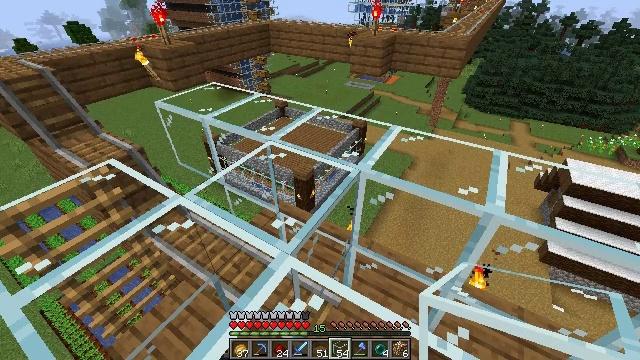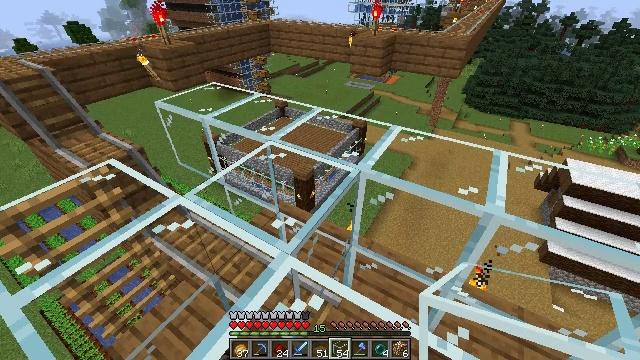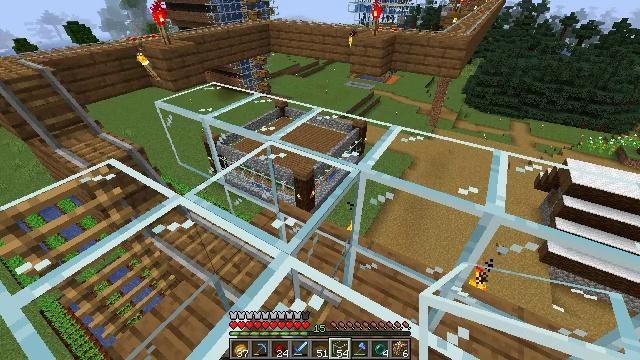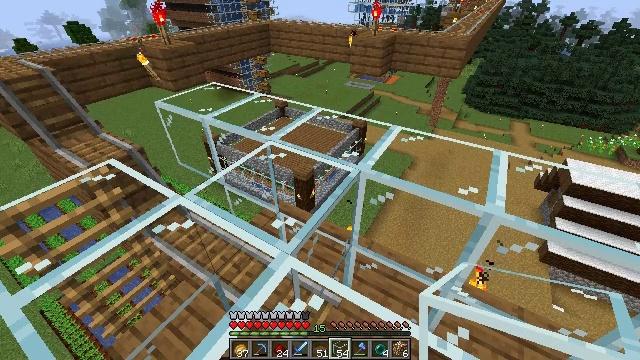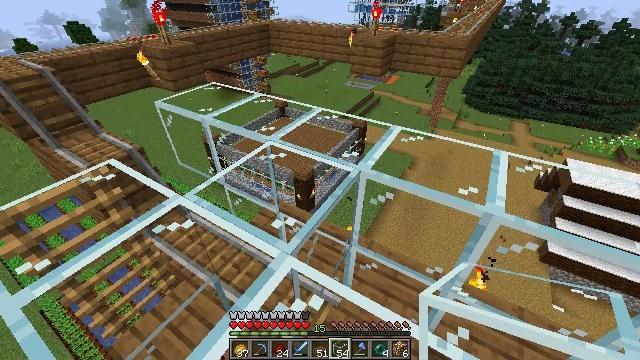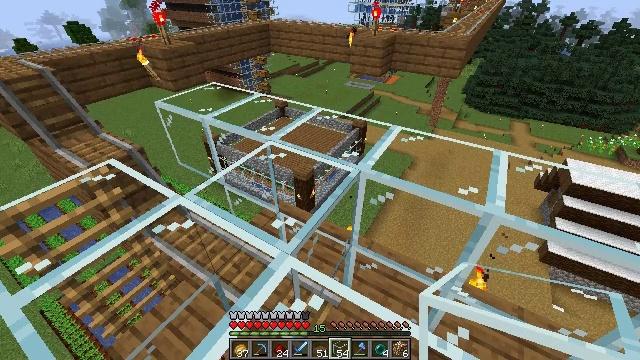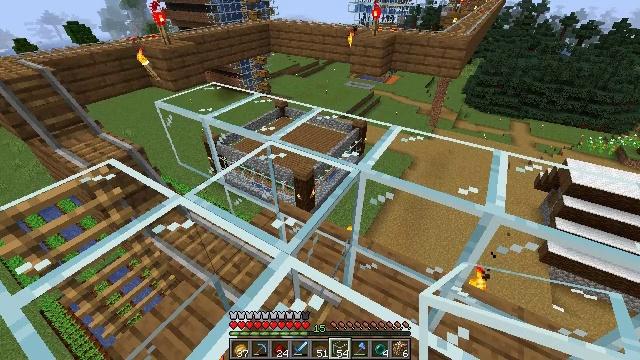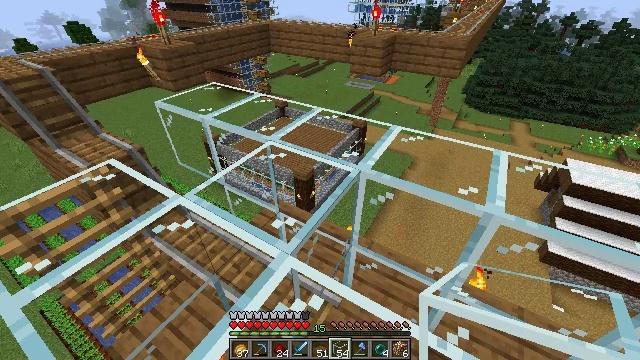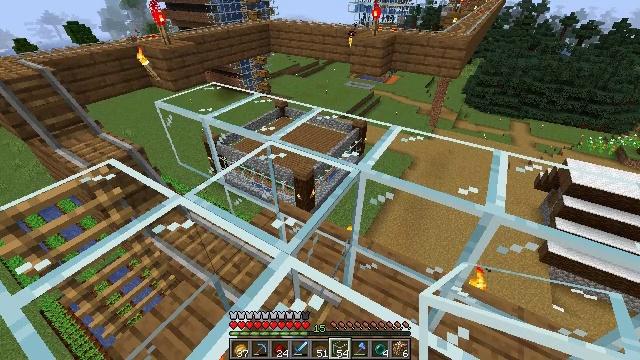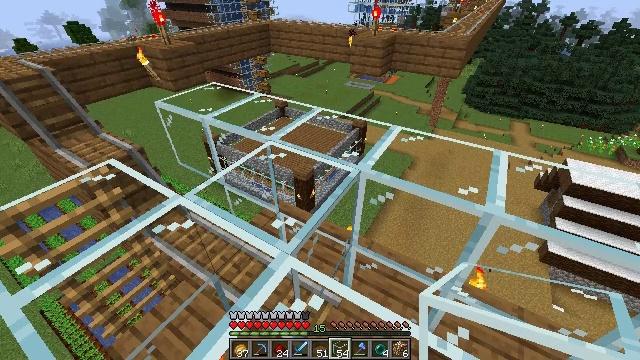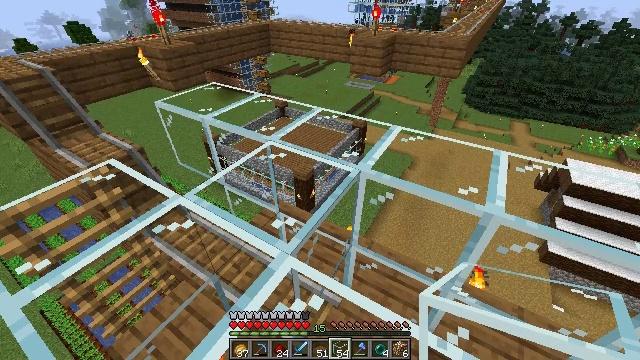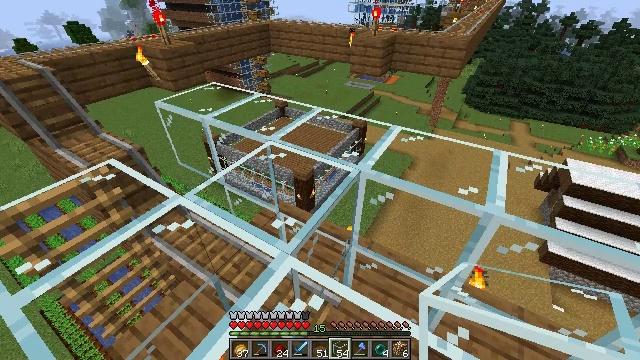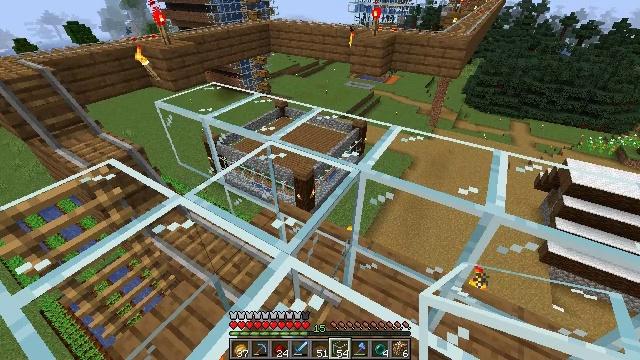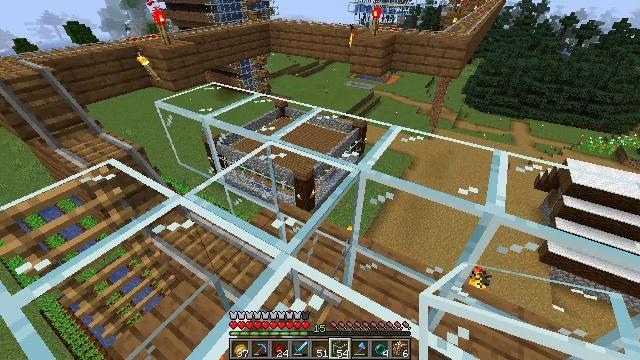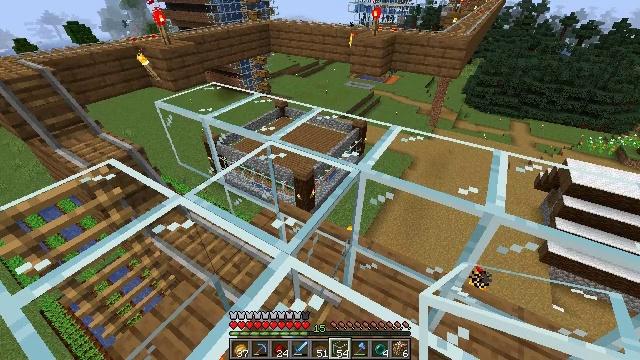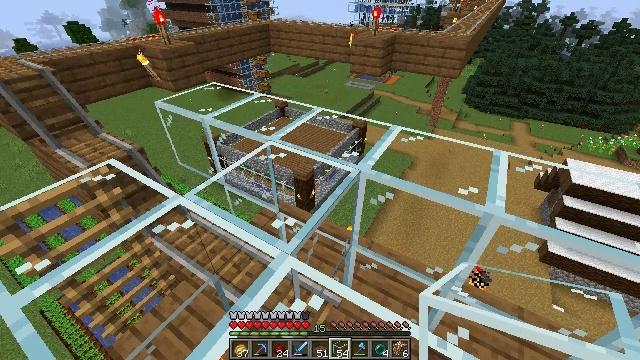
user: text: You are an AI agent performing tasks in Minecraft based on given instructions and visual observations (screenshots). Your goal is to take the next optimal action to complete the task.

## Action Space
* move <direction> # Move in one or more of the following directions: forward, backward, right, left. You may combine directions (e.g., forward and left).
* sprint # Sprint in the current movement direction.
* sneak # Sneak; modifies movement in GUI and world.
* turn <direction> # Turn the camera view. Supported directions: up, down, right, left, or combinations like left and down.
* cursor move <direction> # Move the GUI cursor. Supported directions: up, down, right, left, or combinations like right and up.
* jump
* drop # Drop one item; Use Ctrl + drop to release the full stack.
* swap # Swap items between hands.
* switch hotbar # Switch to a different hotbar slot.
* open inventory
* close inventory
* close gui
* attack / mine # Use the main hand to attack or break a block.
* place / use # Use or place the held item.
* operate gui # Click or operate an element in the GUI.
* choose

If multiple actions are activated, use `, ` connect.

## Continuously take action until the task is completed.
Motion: motion action
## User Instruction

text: Mine the glass to clear the view.
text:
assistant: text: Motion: sneak
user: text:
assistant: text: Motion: sneak
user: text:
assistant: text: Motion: sneak
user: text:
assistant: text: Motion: sneak
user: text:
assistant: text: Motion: sneak
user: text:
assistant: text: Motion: sneak
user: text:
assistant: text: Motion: sneak
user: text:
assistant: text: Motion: sneak
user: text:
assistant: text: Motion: sneak
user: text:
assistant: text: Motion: sneak
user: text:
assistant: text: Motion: sneak
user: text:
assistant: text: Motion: sneak
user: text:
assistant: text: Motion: sneak
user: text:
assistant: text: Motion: sneak
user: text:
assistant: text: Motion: sneak
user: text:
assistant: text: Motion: sneak
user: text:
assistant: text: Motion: sneak
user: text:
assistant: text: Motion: sneak
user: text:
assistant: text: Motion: sneak
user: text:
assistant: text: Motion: sneak
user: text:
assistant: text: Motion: sneak
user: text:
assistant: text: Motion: sneak
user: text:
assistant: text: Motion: sneak
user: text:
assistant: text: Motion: sneak
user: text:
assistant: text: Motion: sneak
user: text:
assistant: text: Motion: sneak
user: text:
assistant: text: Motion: sneak
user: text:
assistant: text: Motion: sneak
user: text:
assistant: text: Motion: sneak
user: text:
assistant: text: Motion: sneak